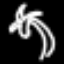
Label: palm tree